Field crop: maize
Growth stage: 2
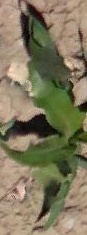
Species: maize